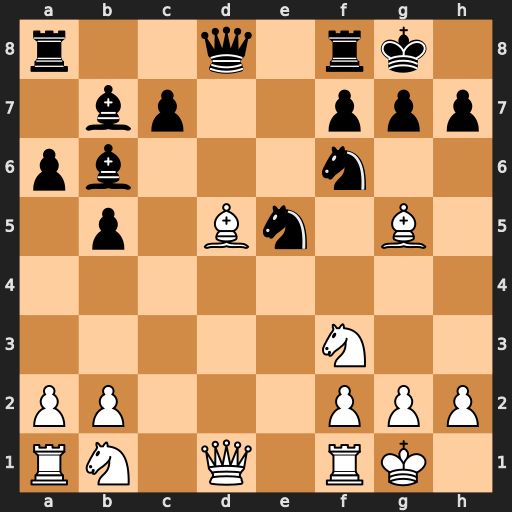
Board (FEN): r2q1rk1/1bp2ppp/pb3n2/1p1Bn1B1/8/5N2/PP3PPP/RN1Q1RK1
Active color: w
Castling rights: -
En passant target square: -
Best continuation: Bxb7 Qxd1 Rxd1